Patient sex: M
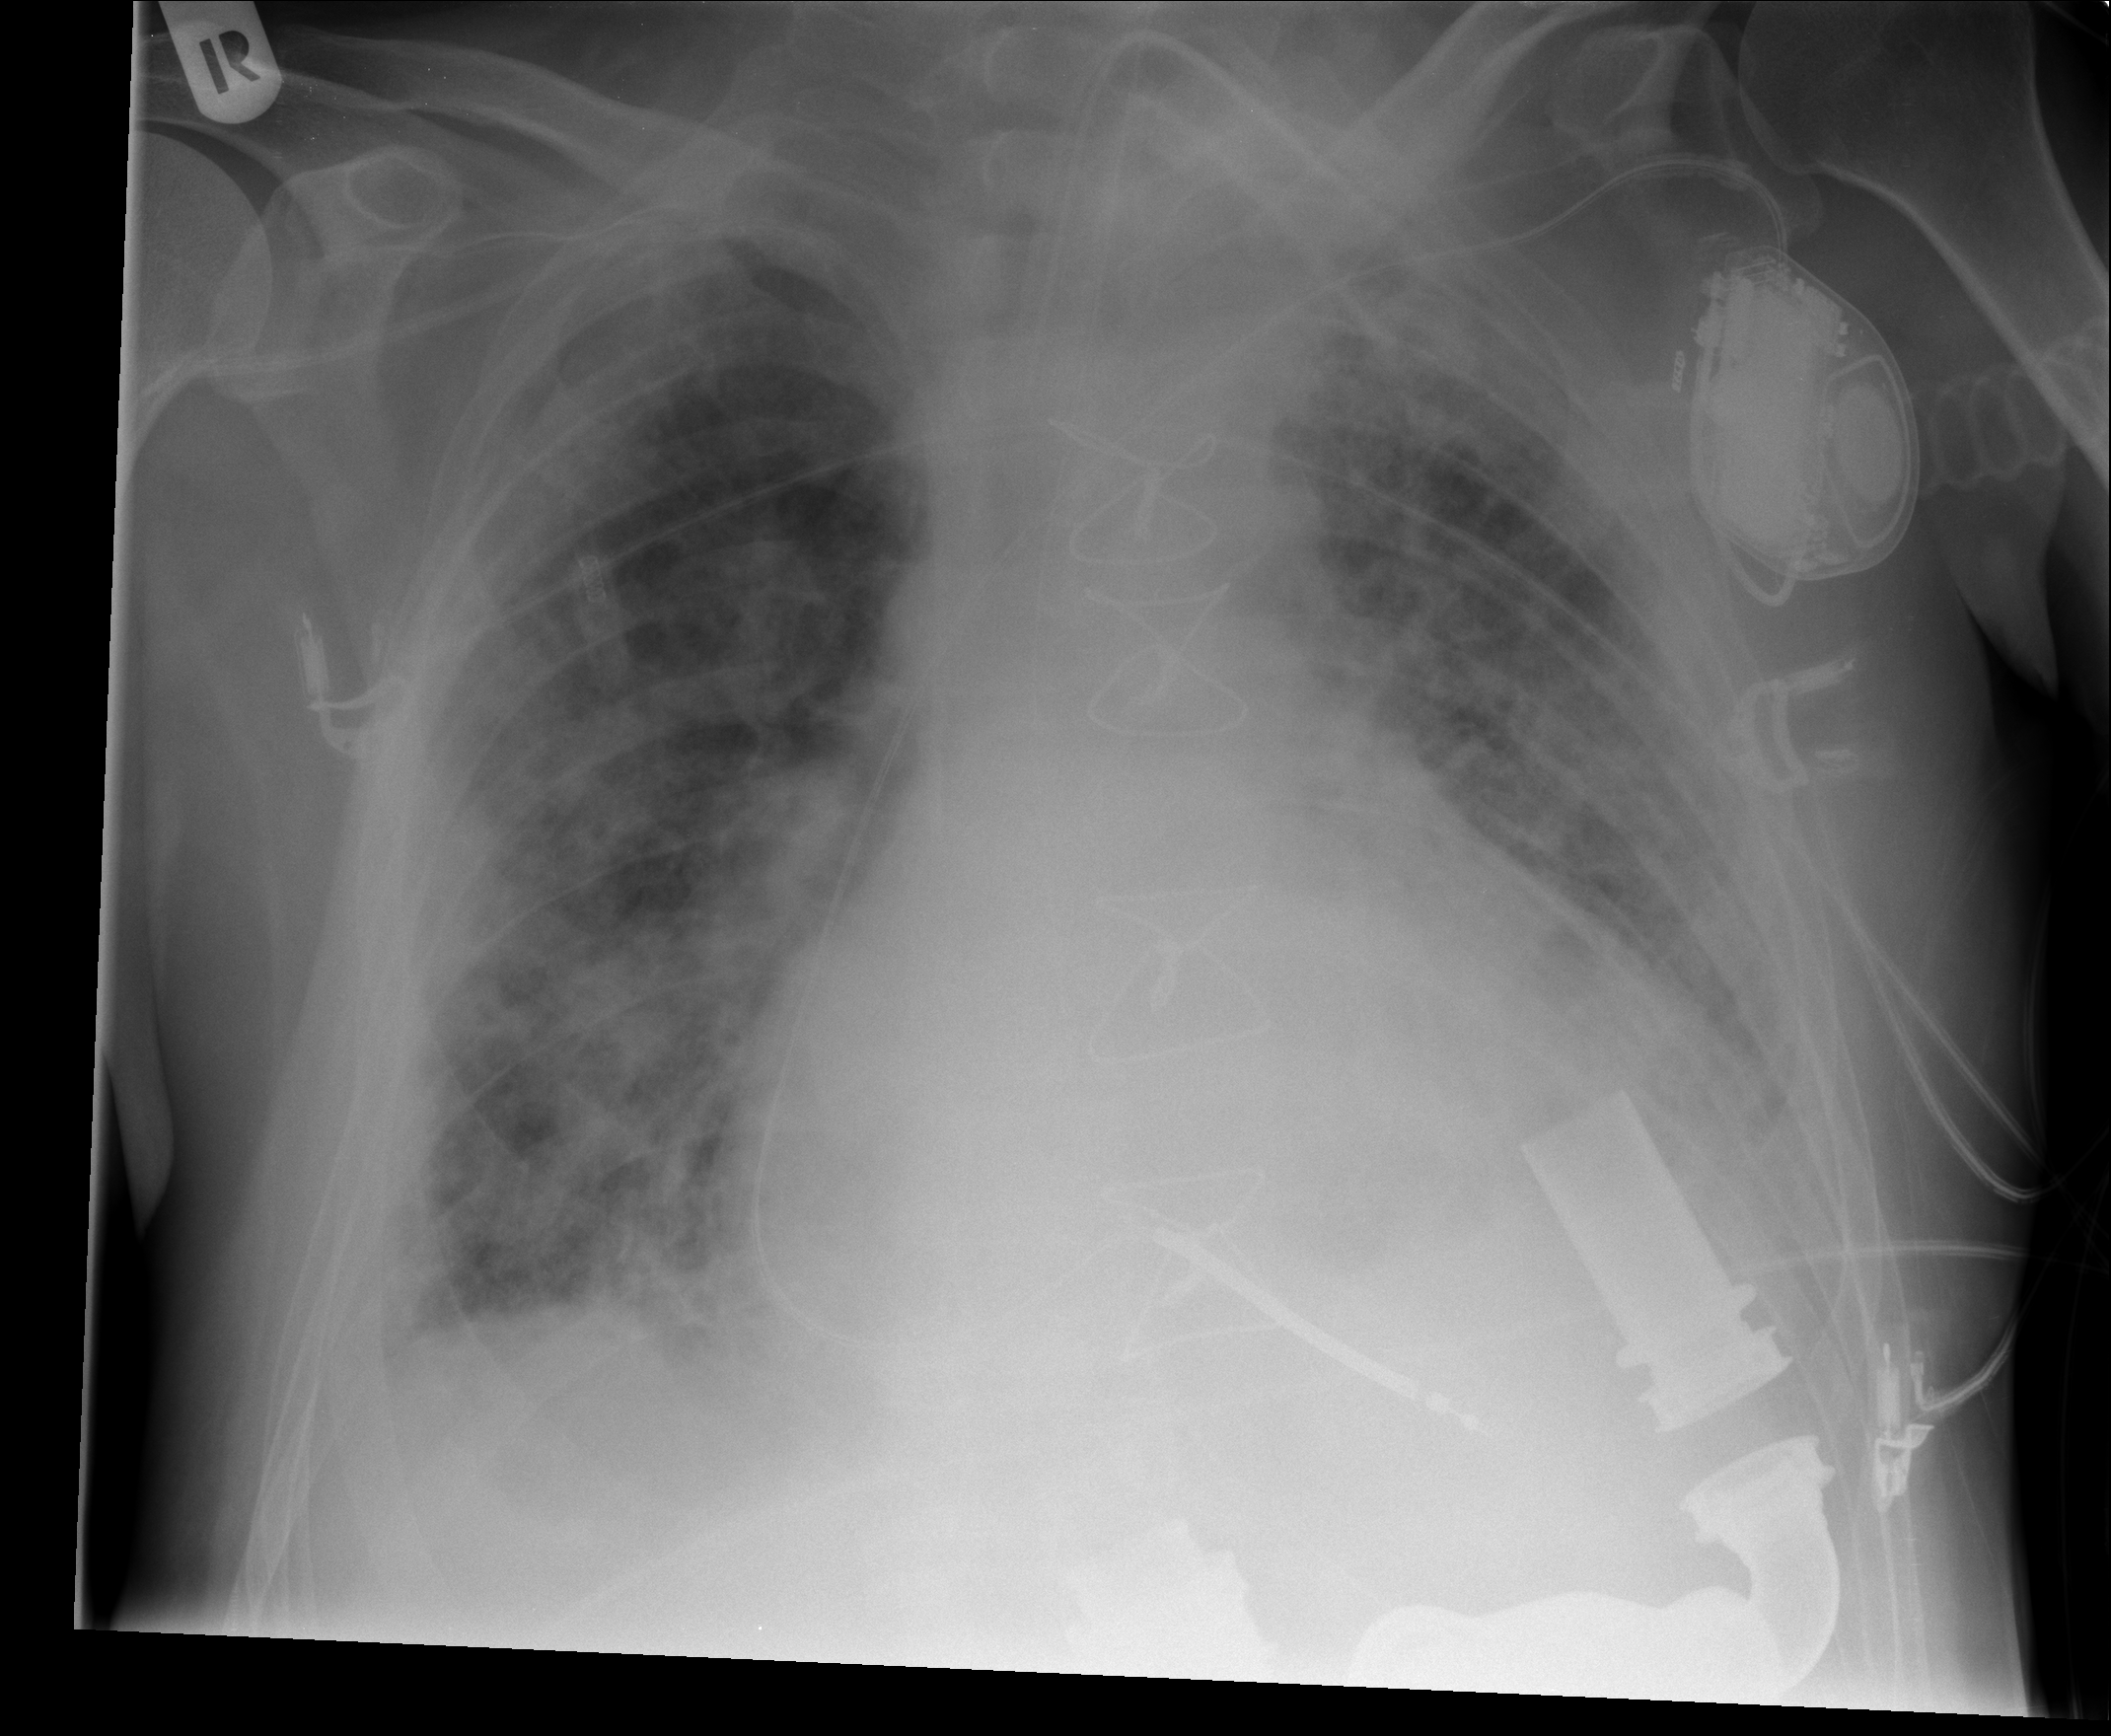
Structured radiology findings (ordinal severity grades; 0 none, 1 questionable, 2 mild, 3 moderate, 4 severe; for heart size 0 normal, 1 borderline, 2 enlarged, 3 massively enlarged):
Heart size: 2
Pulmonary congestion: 3
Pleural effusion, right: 2
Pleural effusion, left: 2
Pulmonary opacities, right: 3
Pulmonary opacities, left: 3
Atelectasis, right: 3
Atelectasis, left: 3